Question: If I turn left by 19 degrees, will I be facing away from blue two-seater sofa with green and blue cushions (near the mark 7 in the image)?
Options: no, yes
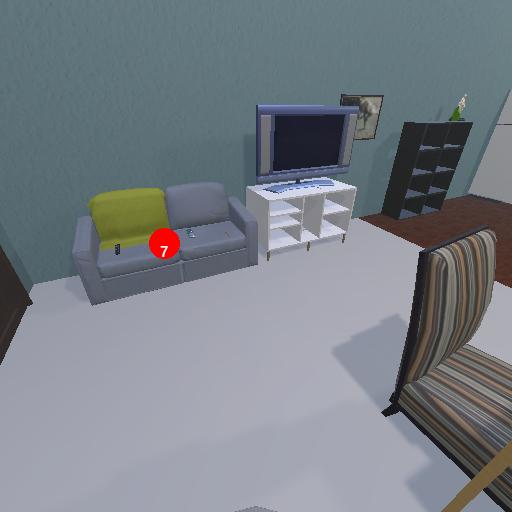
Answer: no